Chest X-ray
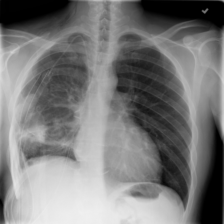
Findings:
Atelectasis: negative
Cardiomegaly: negative
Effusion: negative
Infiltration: negative
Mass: negative
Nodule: negative
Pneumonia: negative
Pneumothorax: positive
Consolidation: negative
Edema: negative
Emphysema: negative
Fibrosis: negative
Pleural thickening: negative
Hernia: negative